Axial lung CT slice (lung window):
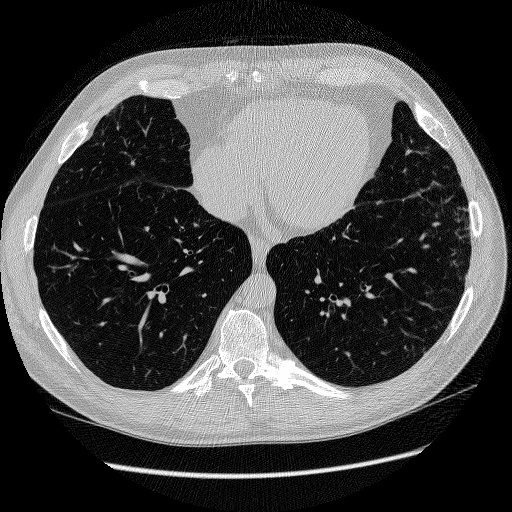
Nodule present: no